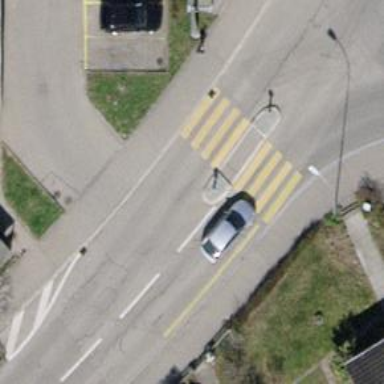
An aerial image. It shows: Zebra crossing on the road.